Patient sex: F
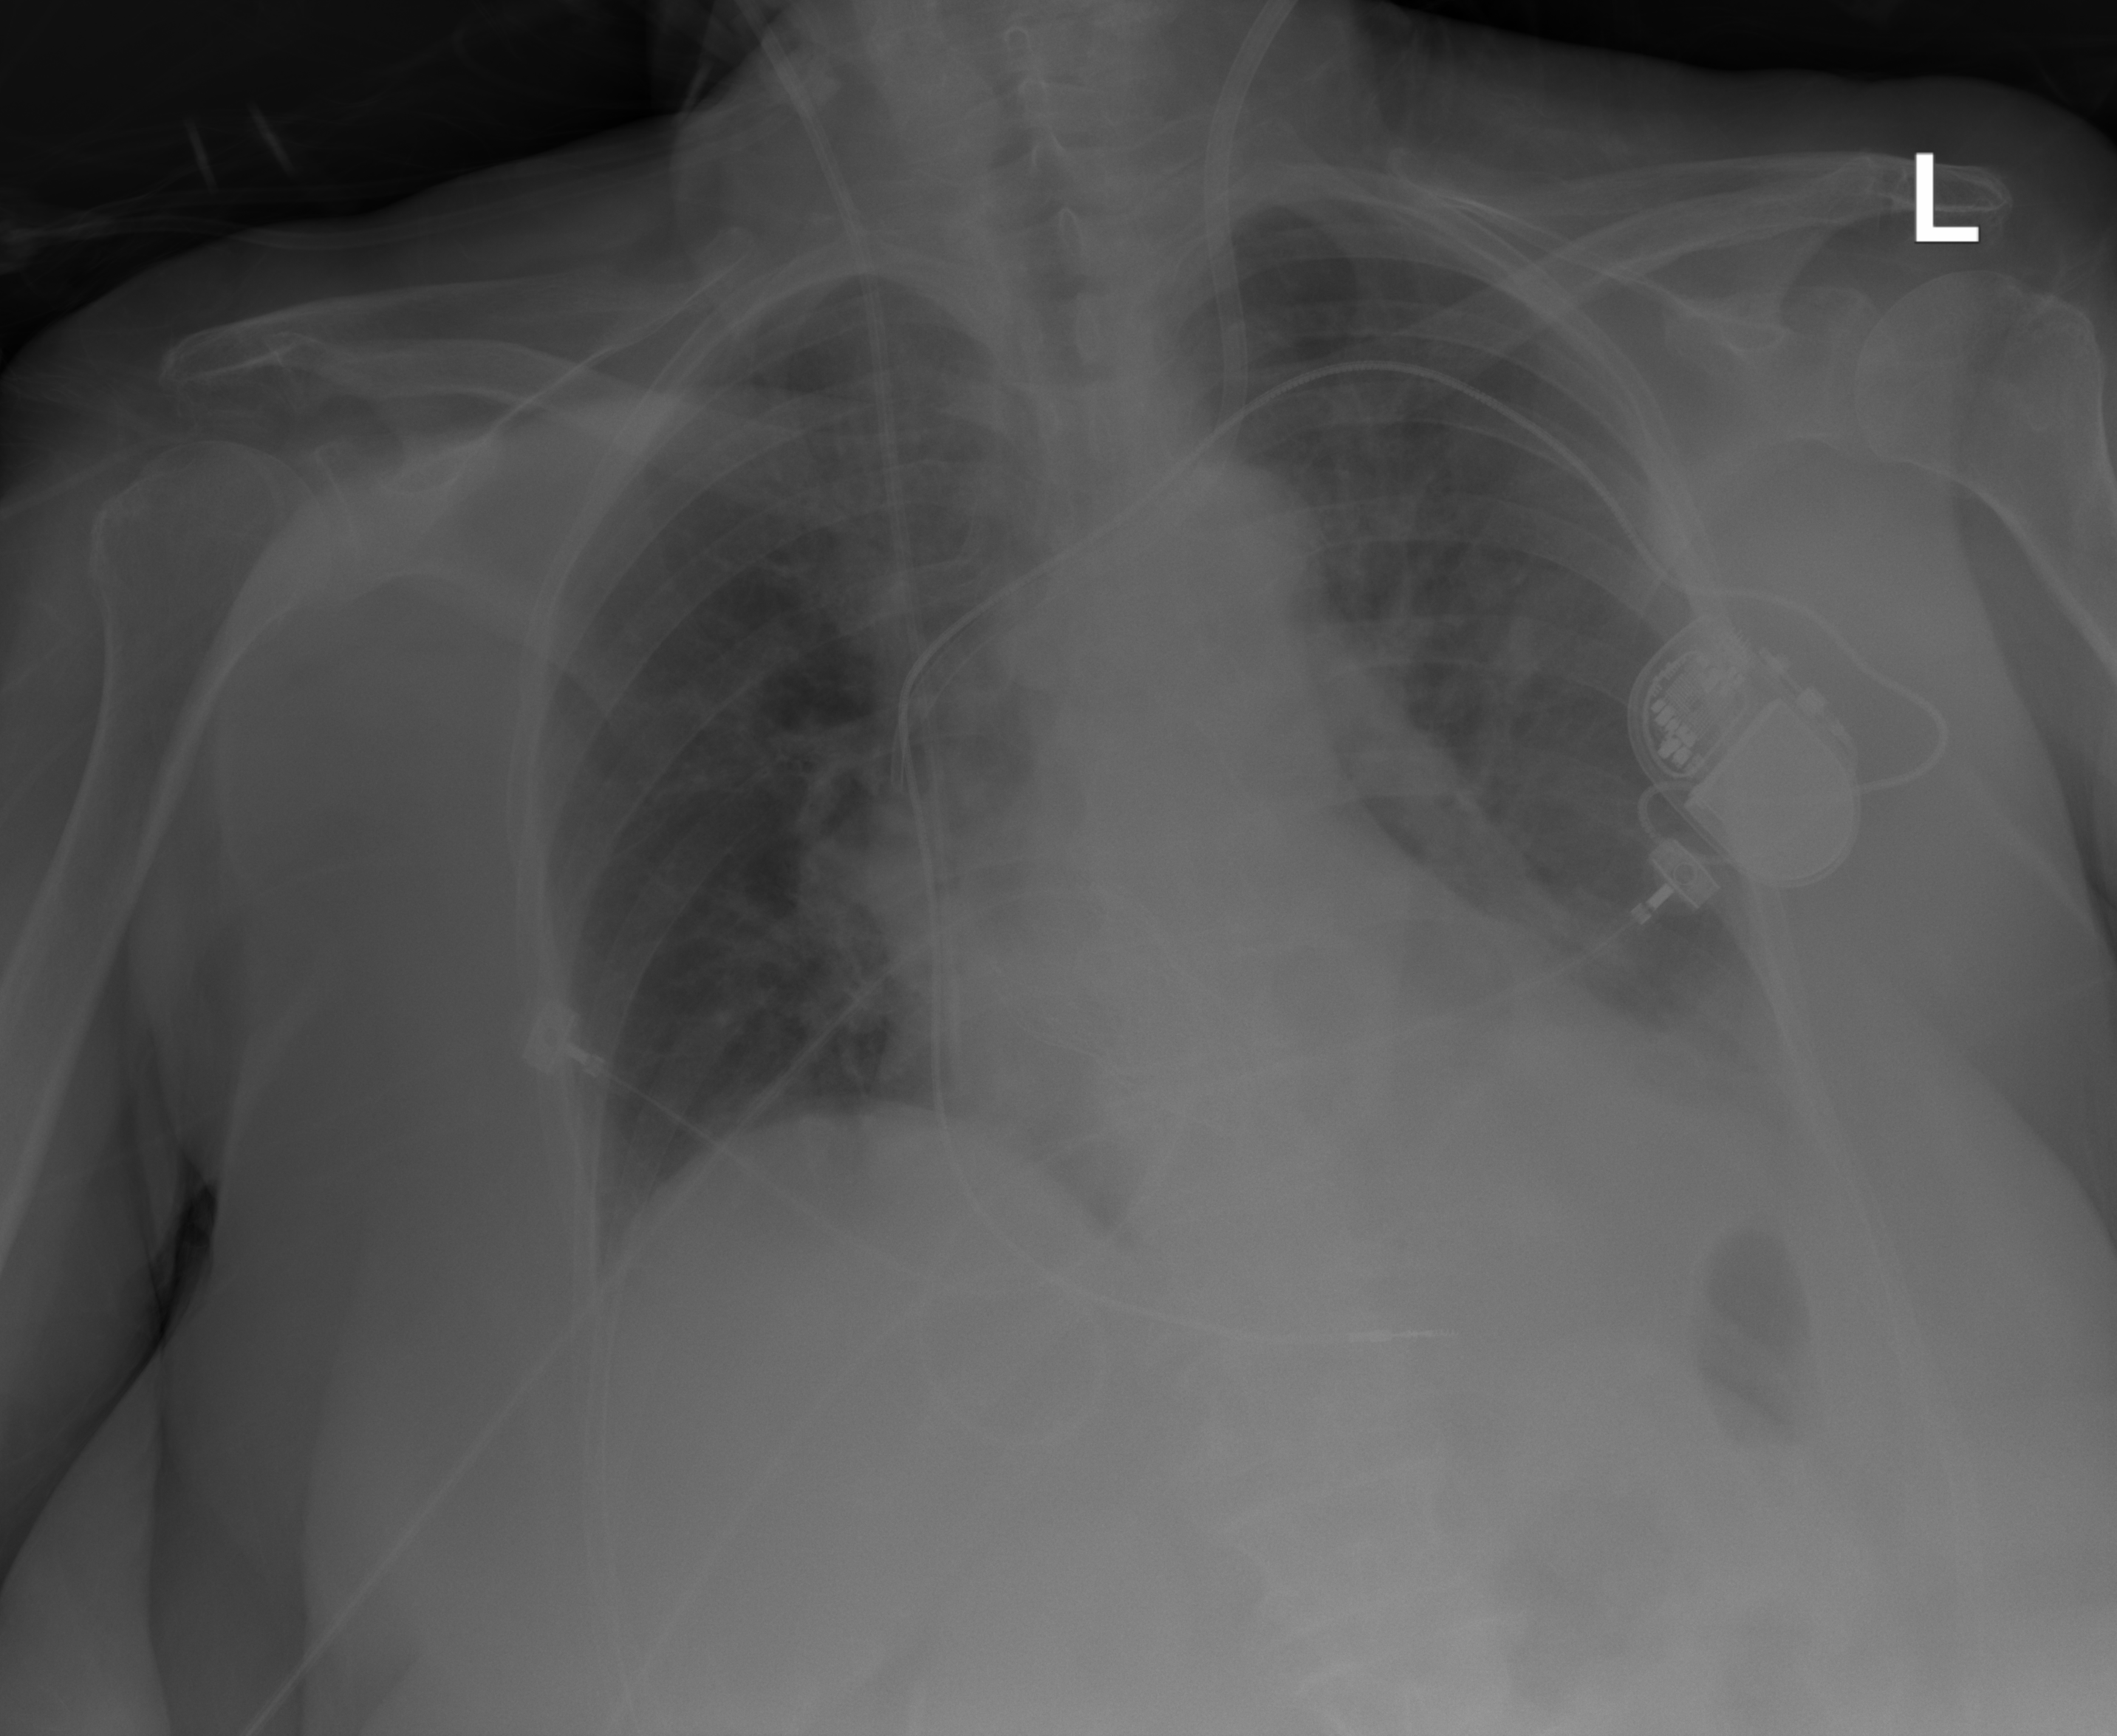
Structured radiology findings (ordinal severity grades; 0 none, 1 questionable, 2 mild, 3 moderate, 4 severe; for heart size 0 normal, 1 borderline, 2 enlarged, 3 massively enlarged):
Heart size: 1
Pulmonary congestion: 2
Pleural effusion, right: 0
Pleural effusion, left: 0
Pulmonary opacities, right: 0
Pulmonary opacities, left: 2
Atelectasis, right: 0
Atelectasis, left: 2